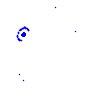
Particle: pion